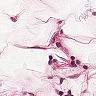
Metastatic tissue present: no